Interaction volume radius: 10 \u00c5
Interaction volume height: 15 \u00c5
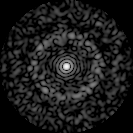
Disorder parameter: 0.8629